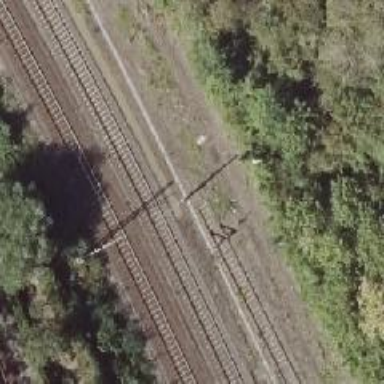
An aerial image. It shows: Railway signal.